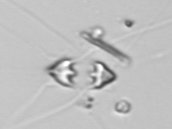
Label: Chaetoceros_didymus